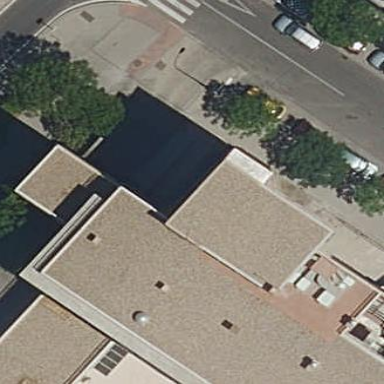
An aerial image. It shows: Part of building is shown in the image.